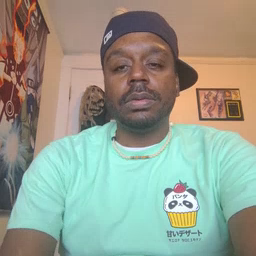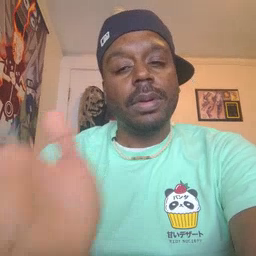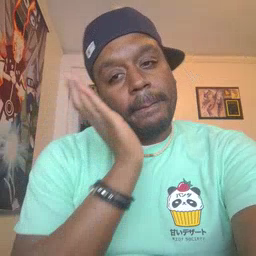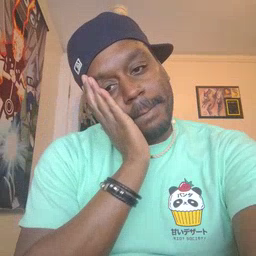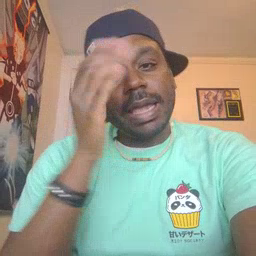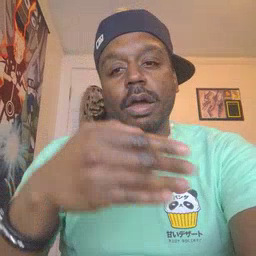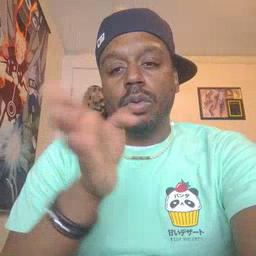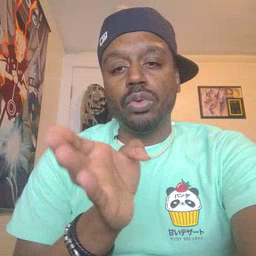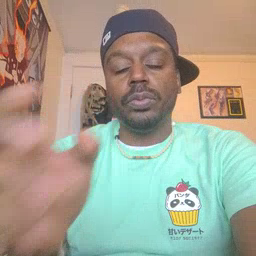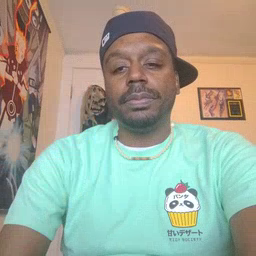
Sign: bedroom